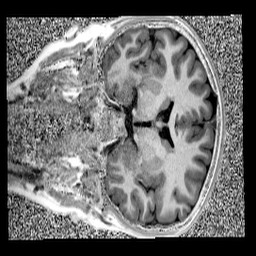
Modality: UNIT1
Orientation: coronal
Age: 11
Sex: male
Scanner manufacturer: siemens
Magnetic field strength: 3 T
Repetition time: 4 s
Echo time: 0.00299 s